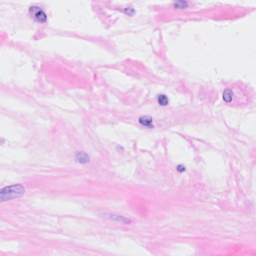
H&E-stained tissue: Breast